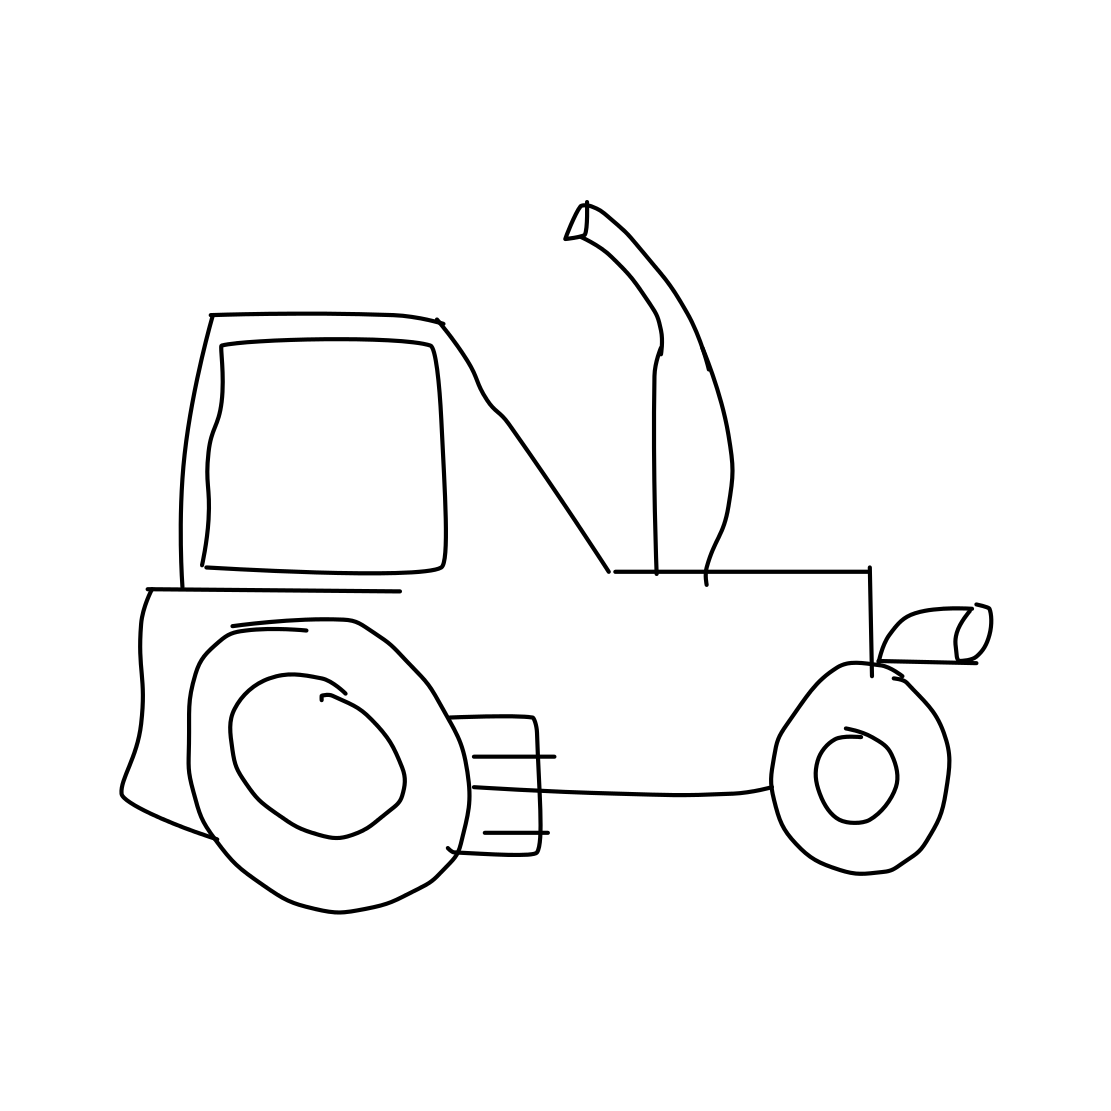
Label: tractor